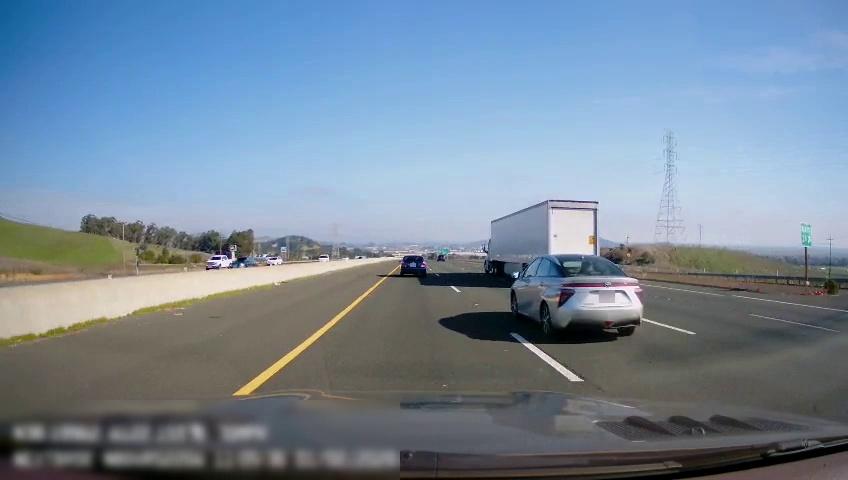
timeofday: Day
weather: Sunny
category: Drivable Space
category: Vehicles | Other LV
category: Vehicles | Car
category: Vehicles | Car
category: Vehicles | SUV
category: Vehicles | Truck
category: Vehicles | Car
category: Vehicles | SUV
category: Vehicles | Truck
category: Lanes | Current Lane
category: Lanes | Current Lane
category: Lanes | Alternate Lane
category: Lanes | Alternate Lane
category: Lanes | Alternate Lane
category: Traffic | Signs